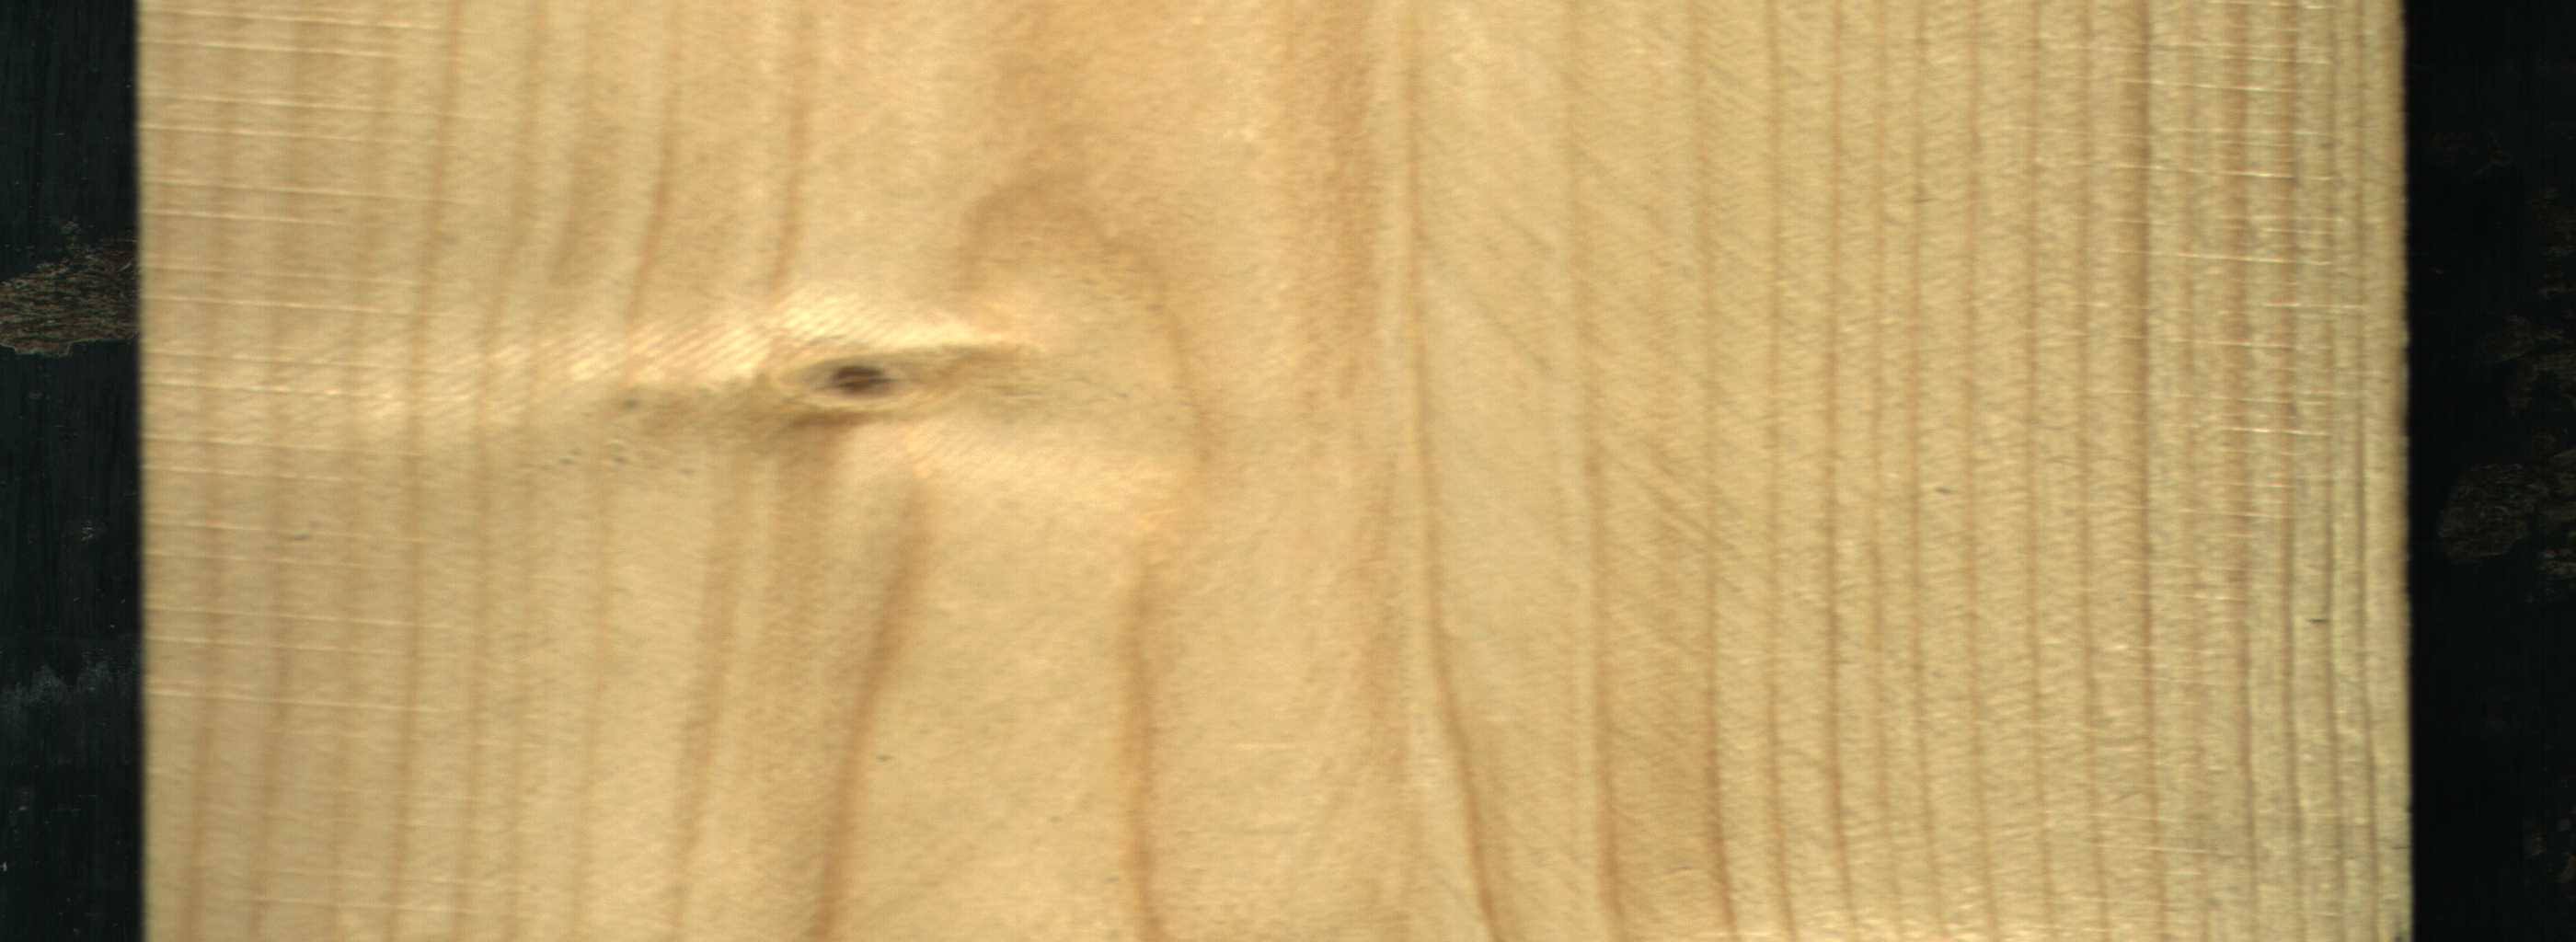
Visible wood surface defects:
Live_Knot